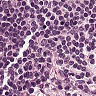
Metastatic tissue present: no